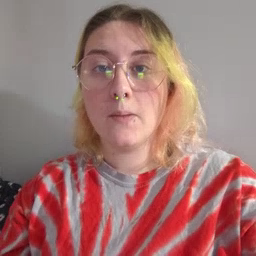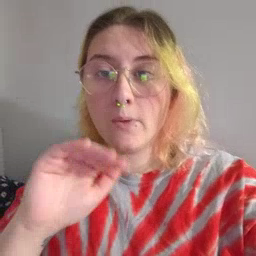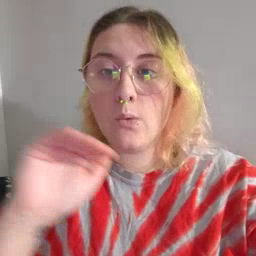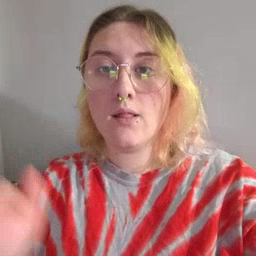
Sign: pool